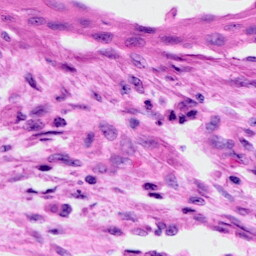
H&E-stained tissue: Cervix